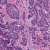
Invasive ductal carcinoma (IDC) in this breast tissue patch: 1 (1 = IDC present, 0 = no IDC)